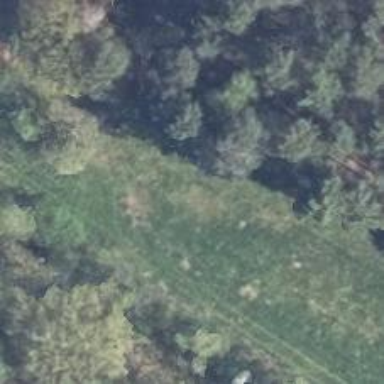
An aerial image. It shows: Grass track with grade5 track type.